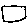
Label: square